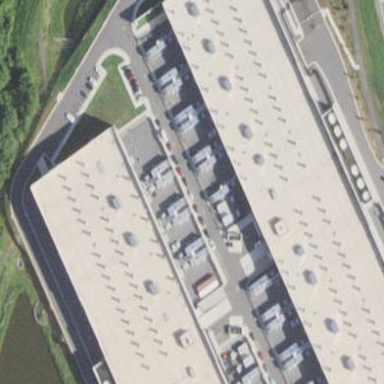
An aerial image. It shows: Data center building.